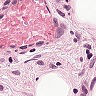
Metastatic tissue present: yes